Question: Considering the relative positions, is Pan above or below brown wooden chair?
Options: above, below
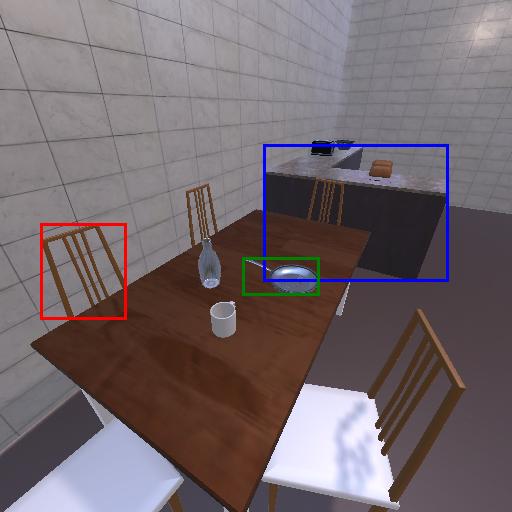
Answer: above